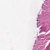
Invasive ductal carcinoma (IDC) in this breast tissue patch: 0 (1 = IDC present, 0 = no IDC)